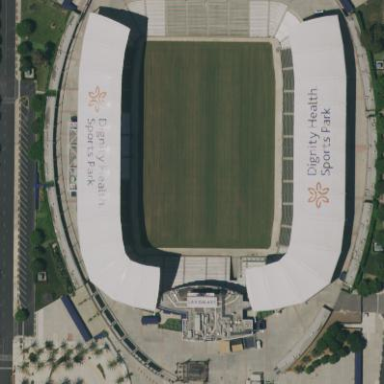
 providing space for leisure and sports activities."